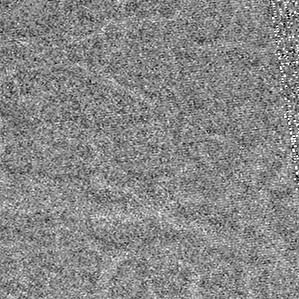
Label: frost